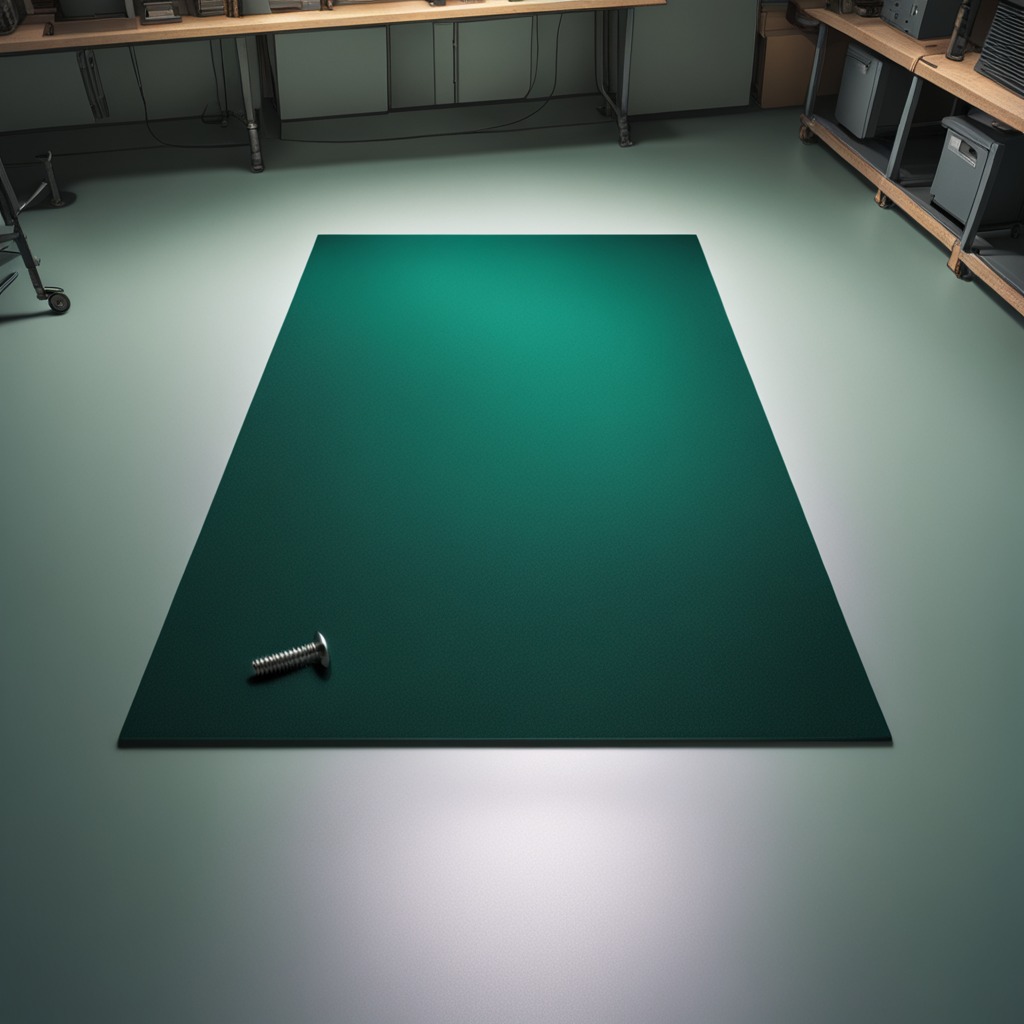
A metal screw lies on a clean granite tabletop covered with a green rubber mat inside a workshop under bright overhead lighting crisp shadows high clarity worn but beneath the mat.